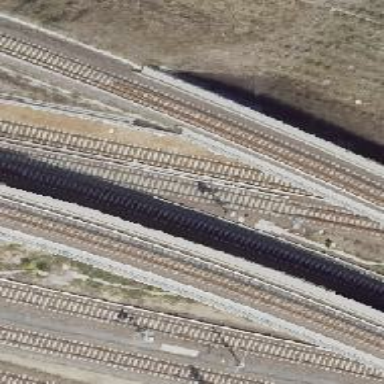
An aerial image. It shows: Railway signal.